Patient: sex M, age 43
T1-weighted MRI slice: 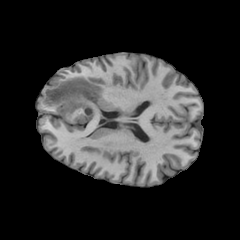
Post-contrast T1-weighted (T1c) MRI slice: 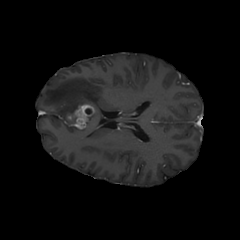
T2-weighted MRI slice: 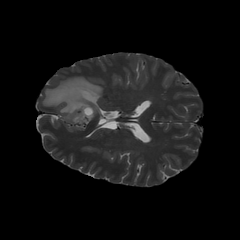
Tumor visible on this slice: yes
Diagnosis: Glioblastoma, IDH-wildtype
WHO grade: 4